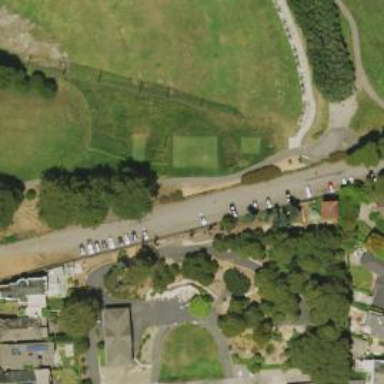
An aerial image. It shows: View of golf hole.